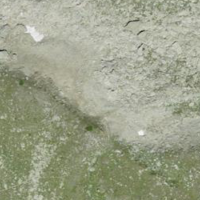
EUNIS habitat code: 31
Species observed at this site:
Aster alpinus